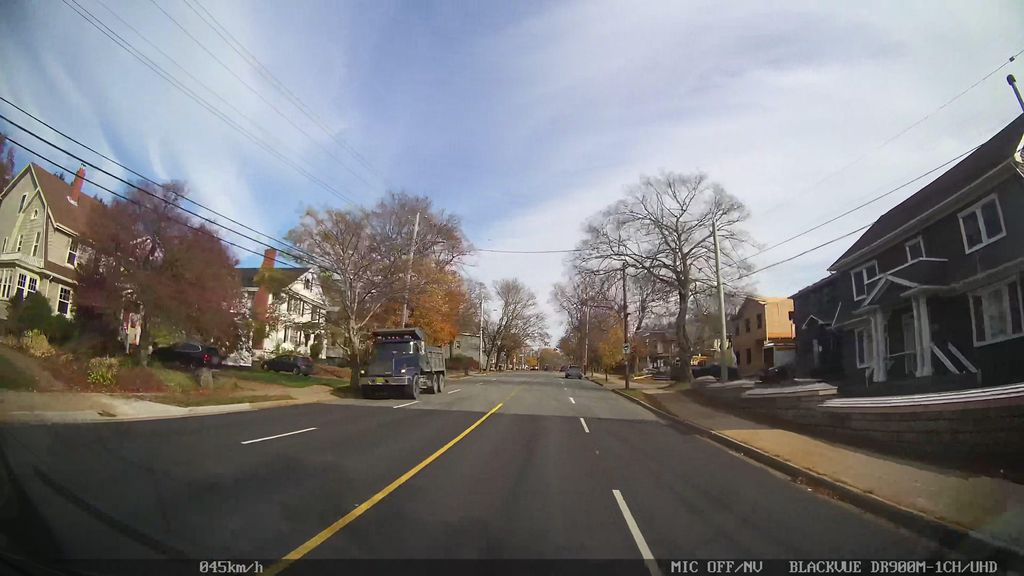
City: halifax